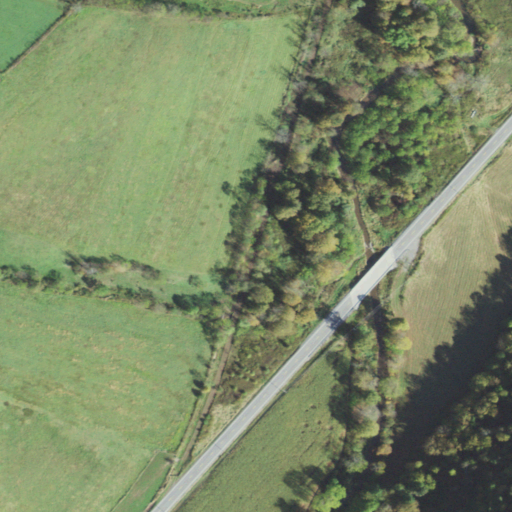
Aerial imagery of valley in Pennsylvania named Orchard Hollow containing pasture, mixed forest, open development, deciduous forest, low intensity development, and herbaceous wetlands